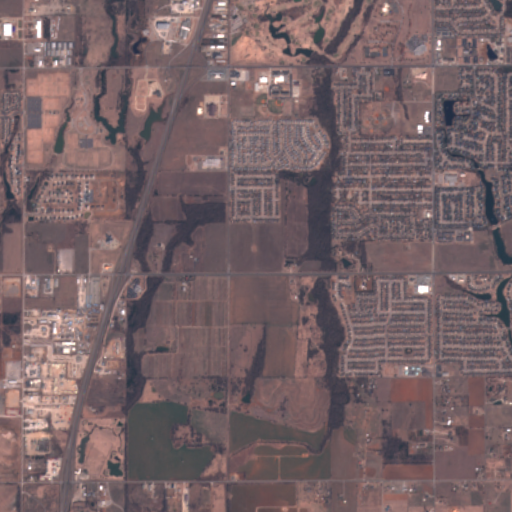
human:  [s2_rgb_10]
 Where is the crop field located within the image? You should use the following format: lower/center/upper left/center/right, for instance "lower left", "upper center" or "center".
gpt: The crop field is located in the lower left of the image.
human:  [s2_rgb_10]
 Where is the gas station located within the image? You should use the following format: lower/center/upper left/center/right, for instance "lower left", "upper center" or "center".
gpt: The gas station is located in the upper right of the image.
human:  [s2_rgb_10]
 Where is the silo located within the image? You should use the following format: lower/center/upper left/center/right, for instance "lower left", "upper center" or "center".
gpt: The silo is located in the lower center of the image.
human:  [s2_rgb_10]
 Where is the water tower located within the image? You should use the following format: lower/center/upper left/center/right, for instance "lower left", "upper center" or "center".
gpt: The water tower is located in the lower left of the image.
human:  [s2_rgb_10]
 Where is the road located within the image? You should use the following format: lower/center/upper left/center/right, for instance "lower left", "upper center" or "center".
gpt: There is no road in the image.